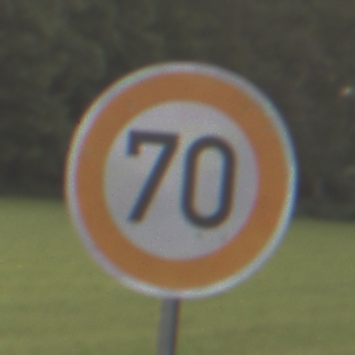
Verkehrszeichen: Geschwindigkeit70
Umgebung: Outdoor, Nature
Tageszeit: SunriseSunset
Wetter: Clear
Licht: Natural
Jahreszeit: NotSpecified
Kontrast: LowContrast